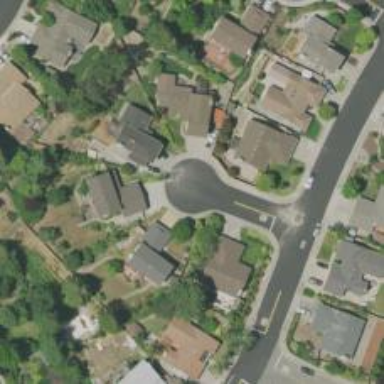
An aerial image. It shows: Turning circle on the road.